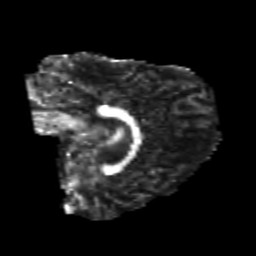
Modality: FA
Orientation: sagittal
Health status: healthy
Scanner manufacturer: philips
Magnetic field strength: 3 T
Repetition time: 6.964 s
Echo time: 0.092 s